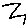
Label: zigzag